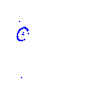
Particle: pion